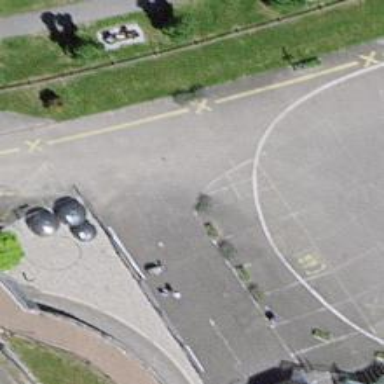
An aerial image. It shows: Motorcycle parking area.